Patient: sex M, age 46
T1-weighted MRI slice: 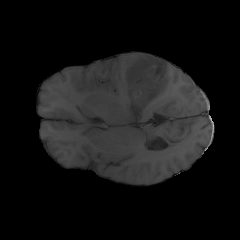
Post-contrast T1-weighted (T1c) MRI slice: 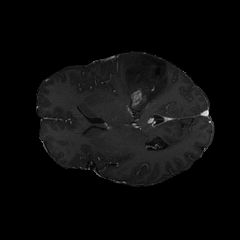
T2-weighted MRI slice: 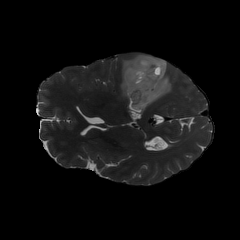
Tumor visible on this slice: yes
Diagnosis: Astrocytoma, IDH-mutant
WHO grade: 3